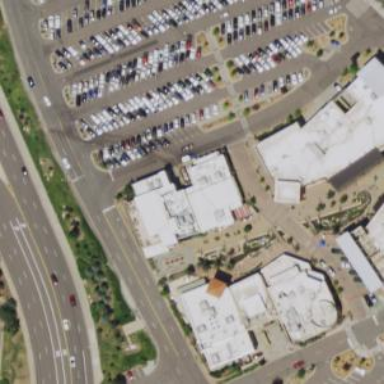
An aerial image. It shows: Retail building.